Question: I would like to make a 'div' that has a 'margin-top: -110px', but I want to add a 'border-right' on it starting from the top of the 'div', but without the 'margin-top: -110px' attribute.

I know I could use two or more 'div', but it needs to be done with only 1. Can it be done with CSS or I need to use JavaScript?
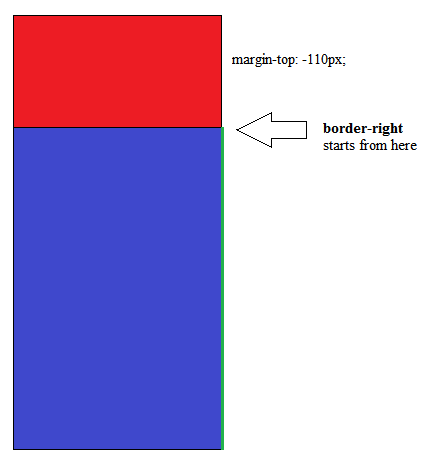
Answer: You can achieve this using the CSS pseudo-elements:
'''
div {
width: 100px;
height: 200px;
border-top: 100px solid red;
position:relative;
background-color: gray;
}
div:after {
display: block;
position:absolute;
content:" ";
width: 0;
height: 100%;
border-right: 3px solid lime;
top: 0;
right:-3px;
}
'''
<URL>